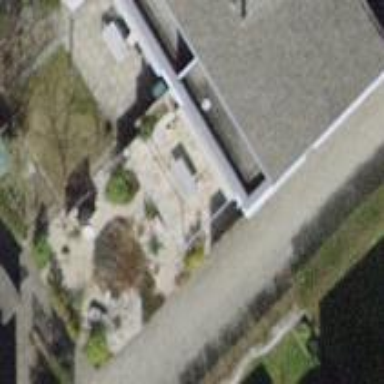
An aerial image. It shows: Building with flat roof.